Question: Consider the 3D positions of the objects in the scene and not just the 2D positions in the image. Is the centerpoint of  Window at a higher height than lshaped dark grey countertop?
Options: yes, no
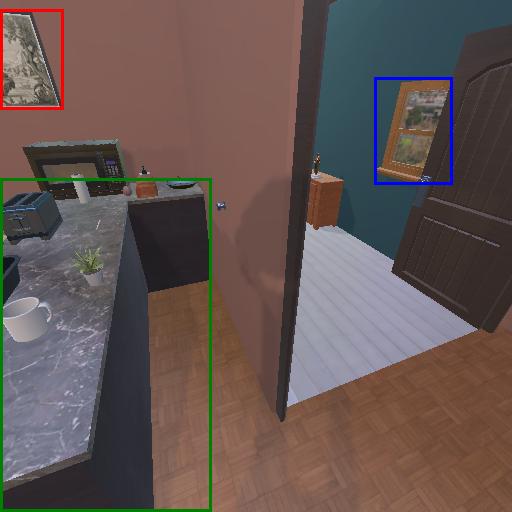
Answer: yes